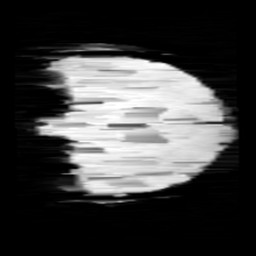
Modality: minIP
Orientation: coronal
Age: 11
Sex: female
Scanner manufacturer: siemens
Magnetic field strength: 3 T
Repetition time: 0.027 s
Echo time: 0.02 s